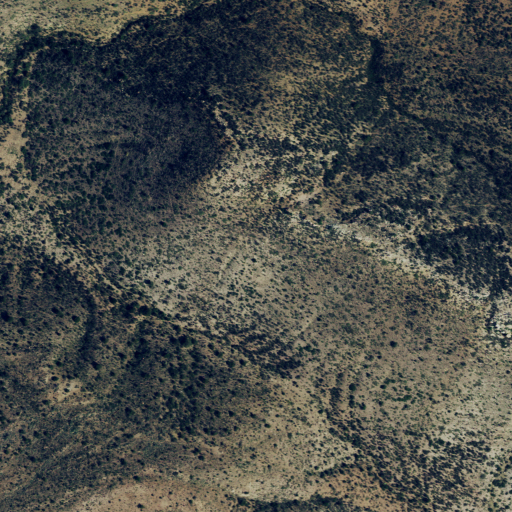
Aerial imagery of mountain in Texas named Payne Hills containing shrub and grassland